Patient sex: M
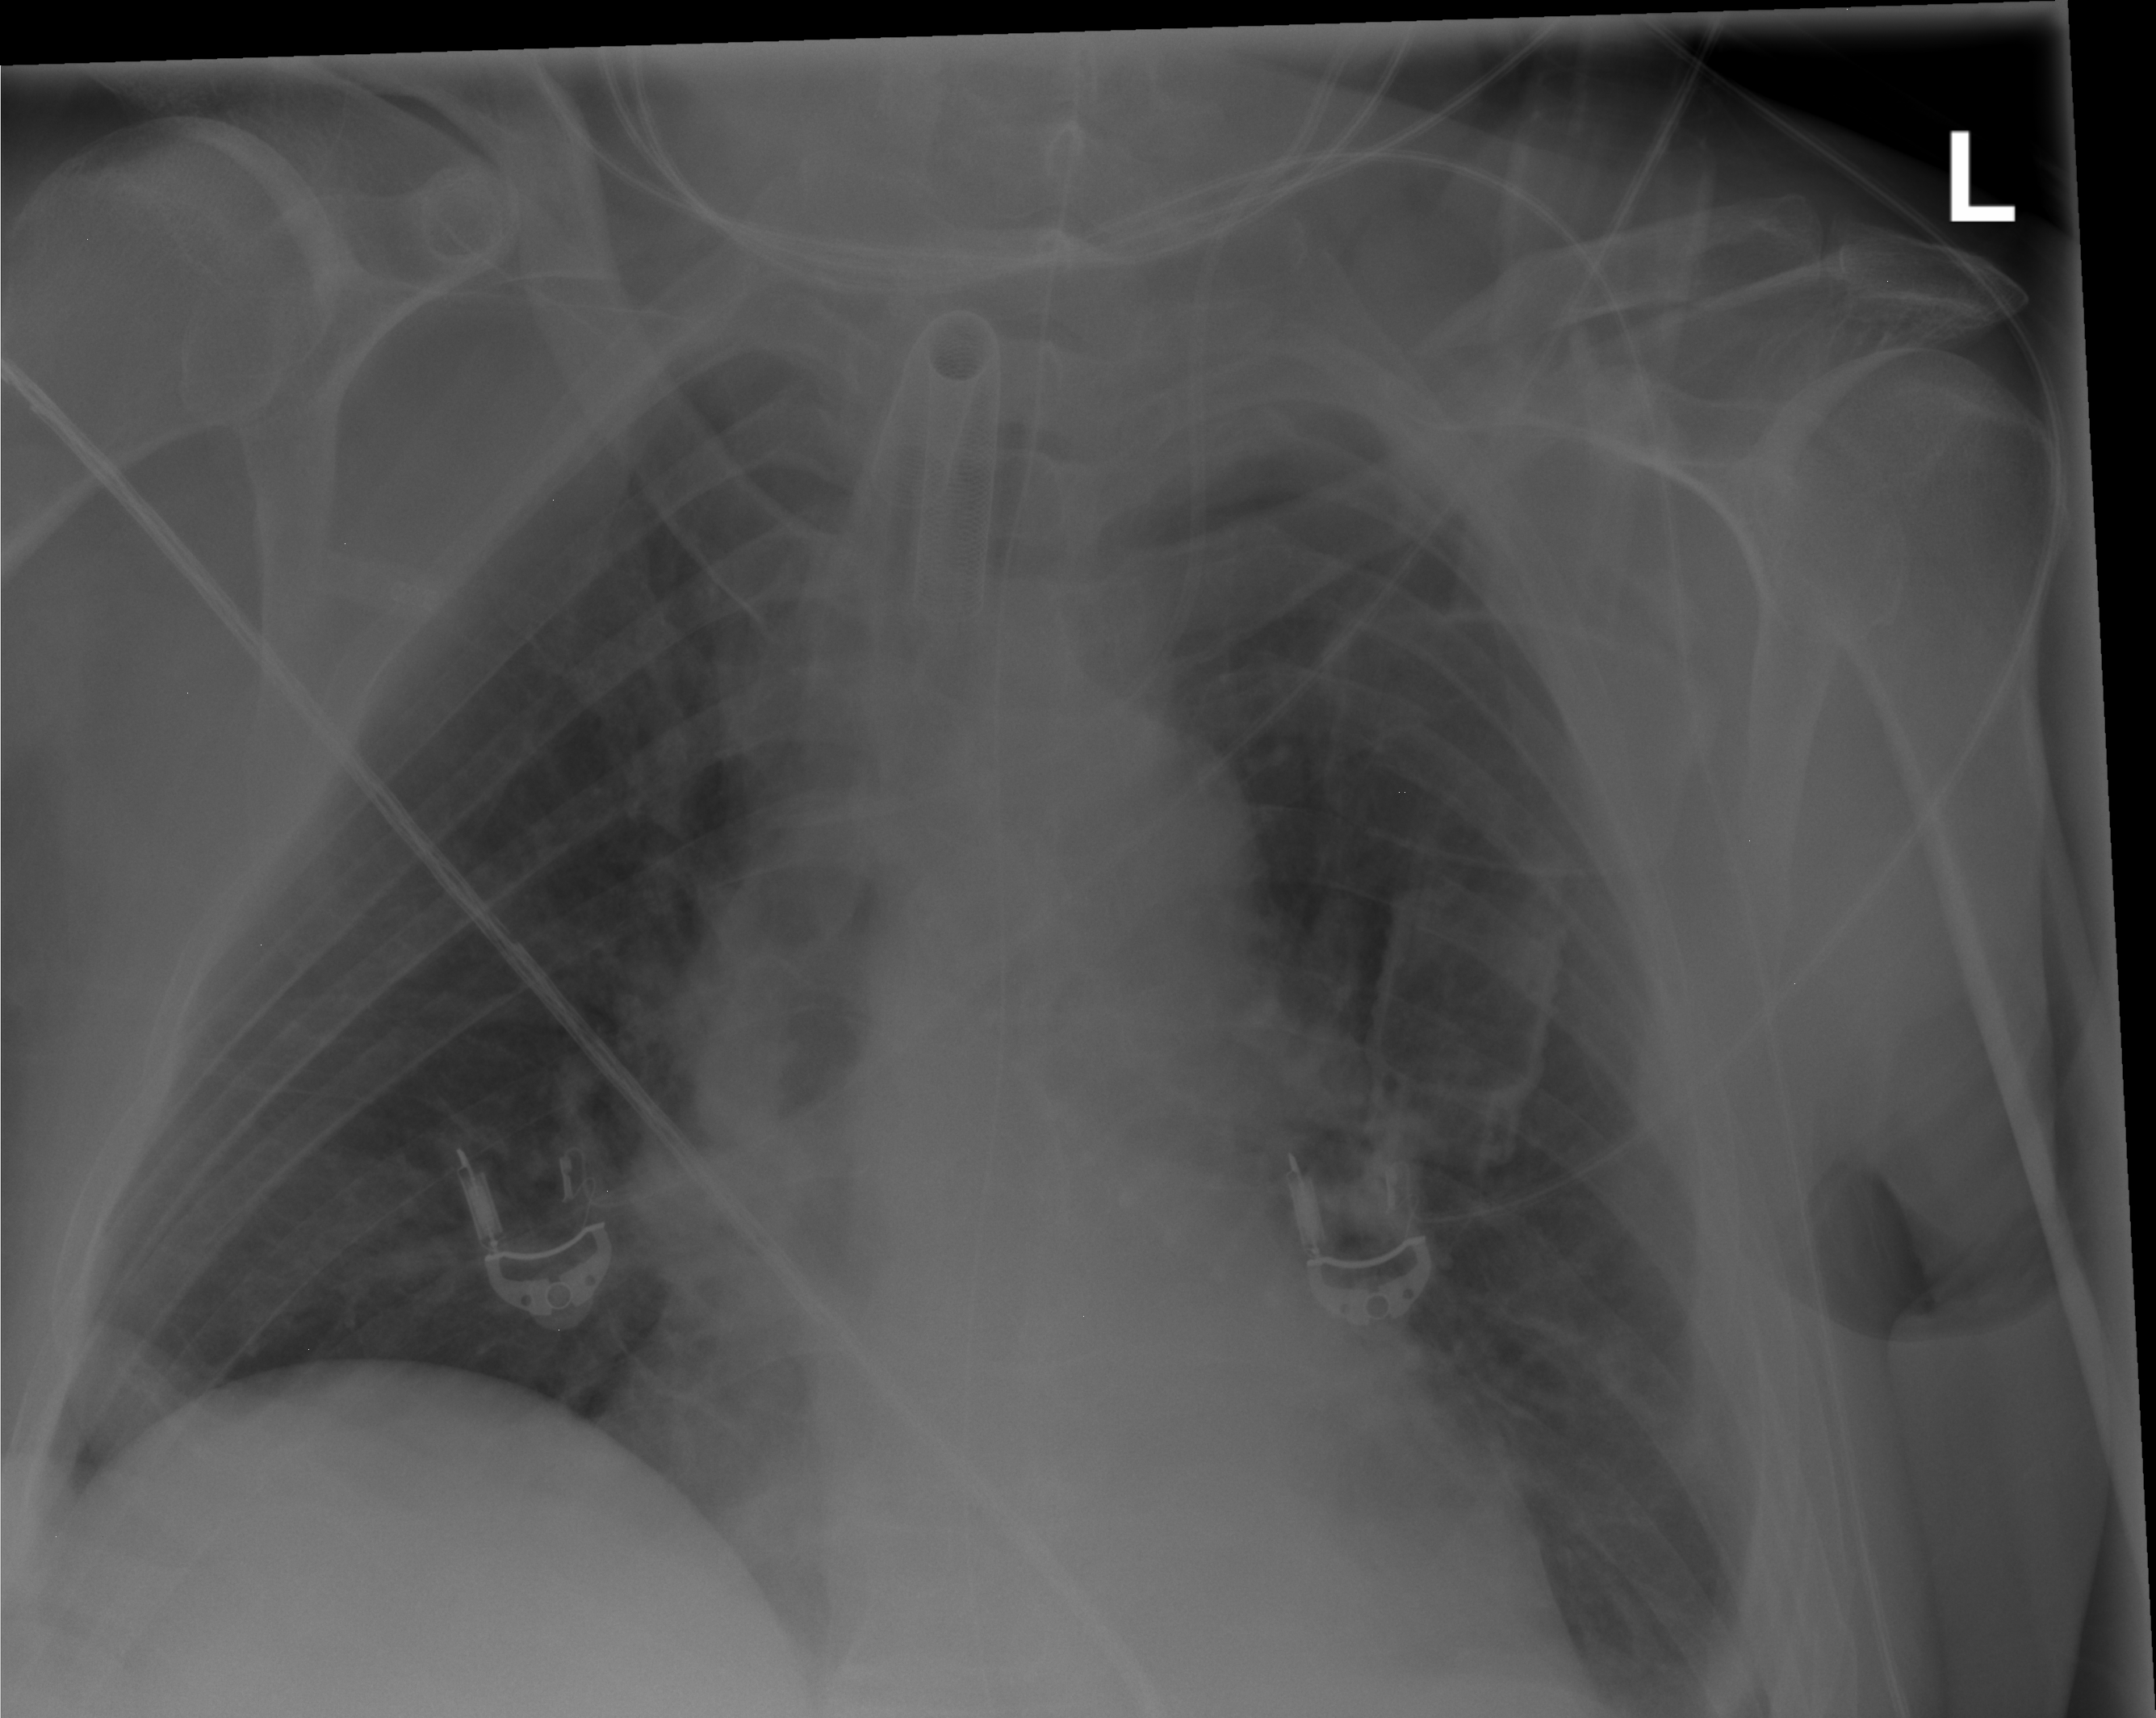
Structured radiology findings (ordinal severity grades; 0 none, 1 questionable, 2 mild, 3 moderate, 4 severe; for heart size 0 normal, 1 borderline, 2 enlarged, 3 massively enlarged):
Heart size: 0
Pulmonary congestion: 2
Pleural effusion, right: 0
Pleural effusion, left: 0
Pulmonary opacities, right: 0
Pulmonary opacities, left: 0
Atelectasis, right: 0
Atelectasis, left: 0